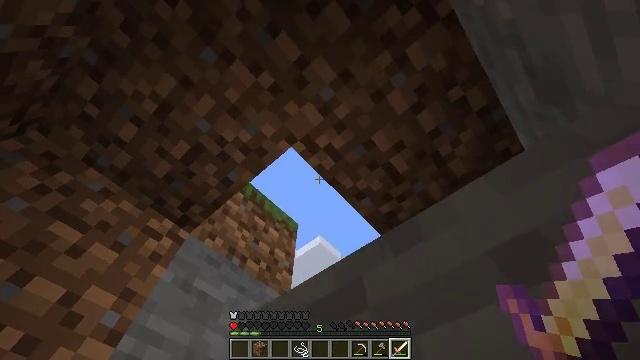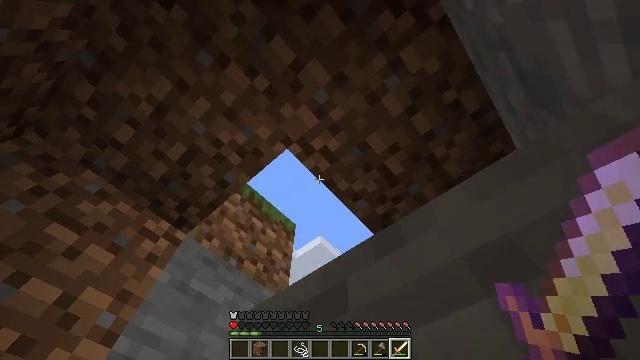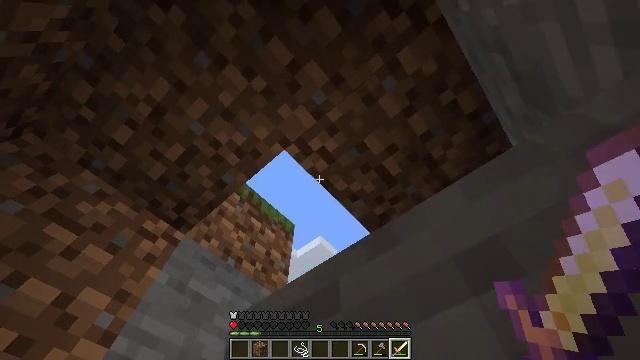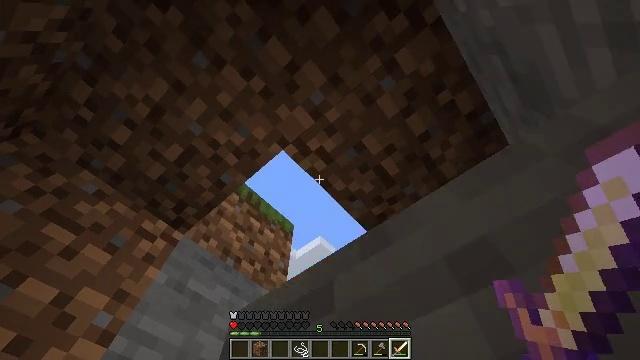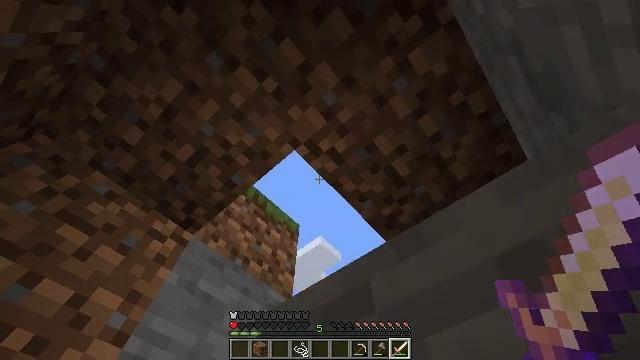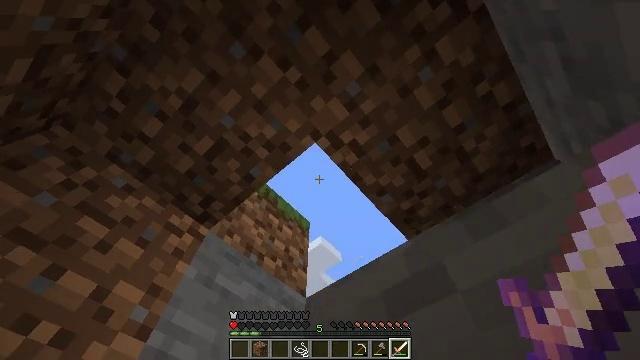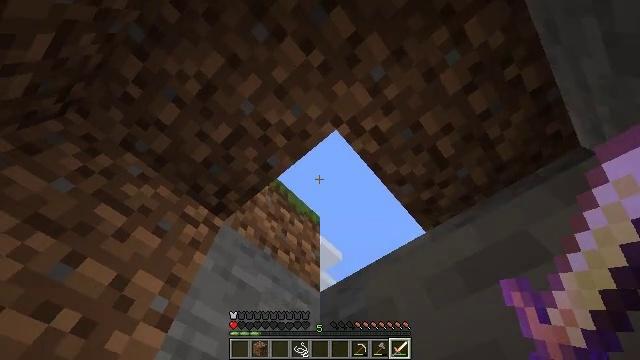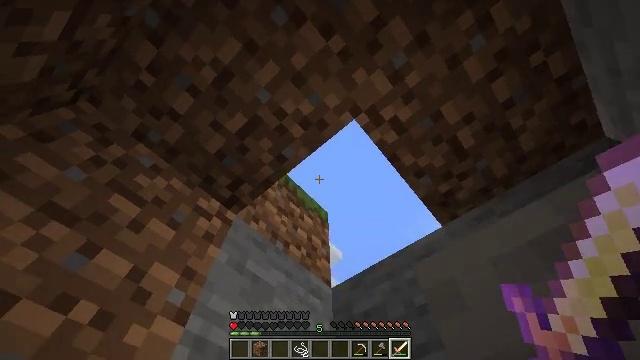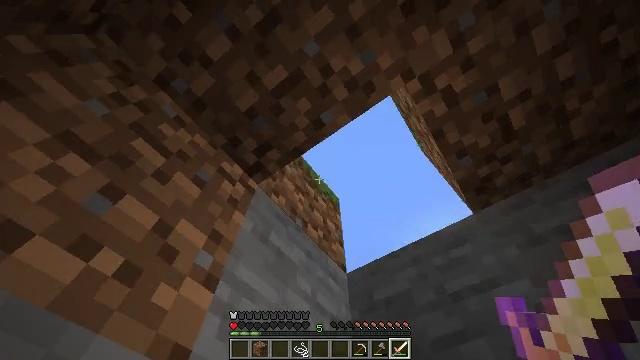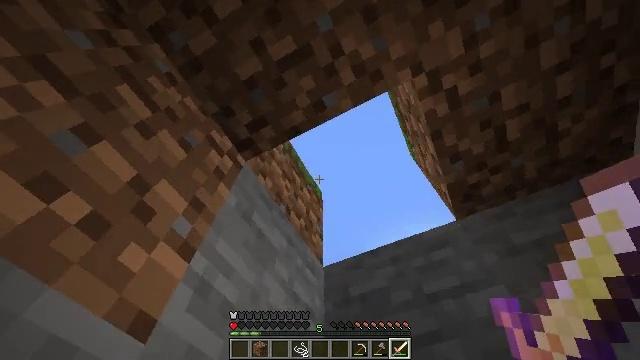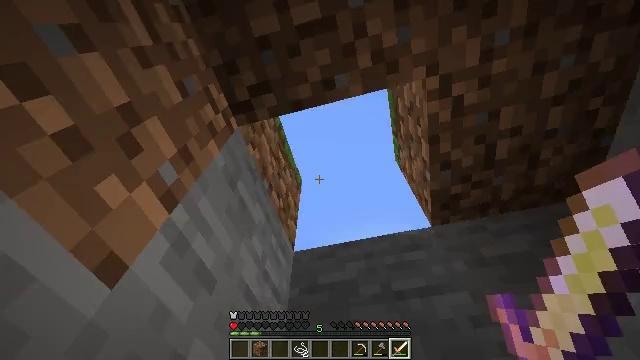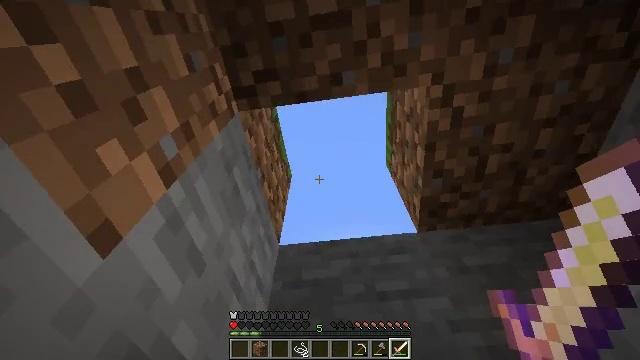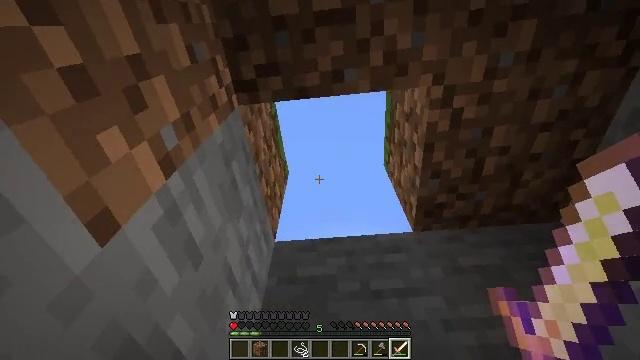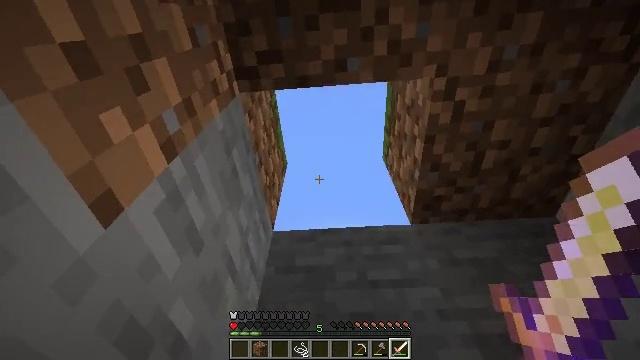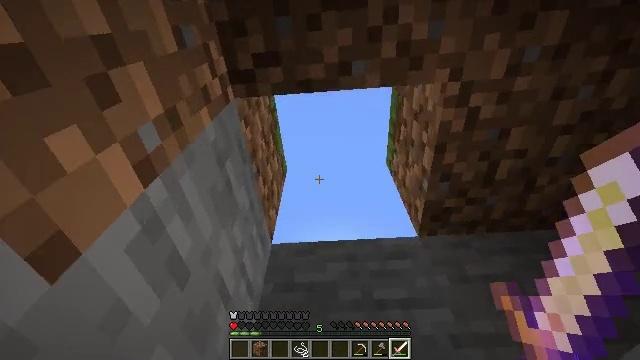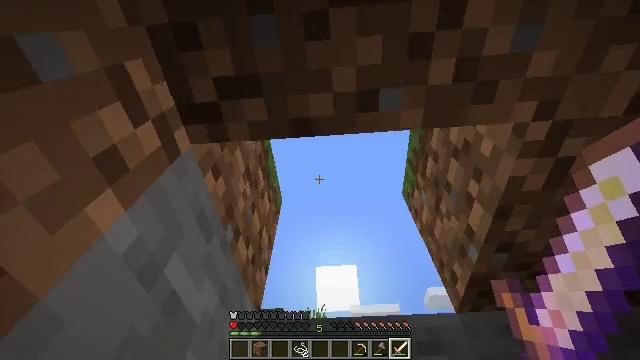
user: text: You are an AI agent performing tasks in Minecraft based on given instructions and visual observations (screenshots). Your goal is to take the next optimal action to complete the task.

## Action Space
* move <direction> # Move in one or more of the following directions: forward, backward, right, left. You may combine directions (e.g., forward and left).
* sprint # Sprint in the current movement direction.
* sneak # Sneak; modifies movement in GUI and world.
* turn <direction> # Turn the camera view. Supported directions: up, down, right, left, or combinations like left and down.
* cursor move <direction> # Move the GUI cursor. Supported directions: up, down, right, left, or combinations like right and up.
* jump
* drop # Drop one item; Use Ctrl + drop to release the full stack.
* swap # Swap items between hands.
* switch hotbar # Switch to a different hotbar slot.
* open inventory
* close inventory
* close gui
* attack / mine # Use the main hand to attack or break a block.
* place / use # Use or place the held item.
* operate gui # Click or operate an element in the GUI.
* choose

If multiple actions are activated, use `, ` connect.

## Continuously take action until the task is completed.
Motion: motion action
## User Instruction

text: Kill mobs.
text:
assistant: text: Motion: no_op
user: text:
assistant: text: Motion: no_op
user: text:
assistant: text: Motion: no_op
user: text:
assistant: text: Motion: move left
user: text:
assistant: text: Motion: move forward and move left
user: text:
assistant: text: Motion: move forward and move left
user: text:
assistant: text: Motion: move forward and move left
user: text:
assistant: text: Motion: move forward and move left, turn right
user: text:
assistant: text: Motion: move forward, turn right
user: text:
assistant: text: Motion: turn right and down
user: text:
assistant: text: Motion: turn right
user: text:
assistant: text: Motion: turn right
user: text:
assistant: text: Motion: turn right and down
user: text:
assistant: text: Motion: move forward, jump
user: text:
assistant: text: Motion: move forward, jump
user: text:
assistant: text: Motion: move forward, jump
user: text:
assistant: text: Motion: move forward, jump
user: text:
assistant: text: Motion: move forward, turn up, jump
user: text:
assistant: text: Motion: move forward
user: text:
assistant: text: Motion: move forward
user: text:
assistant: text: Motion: move forward, turn left and up
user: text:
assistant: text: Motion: move forward and move right, turn left and up
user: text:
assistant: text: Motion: move forward and move right, turn left and up
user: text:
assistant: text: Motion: move forward and move right, turn left and up
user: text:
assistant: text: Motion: turn left and up
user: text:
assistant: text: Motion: turn left and up
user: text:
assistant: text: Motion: turn left
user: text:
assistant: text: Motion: turn right and up
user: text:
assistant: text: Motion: turn up
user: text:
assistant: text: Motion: turn left and up